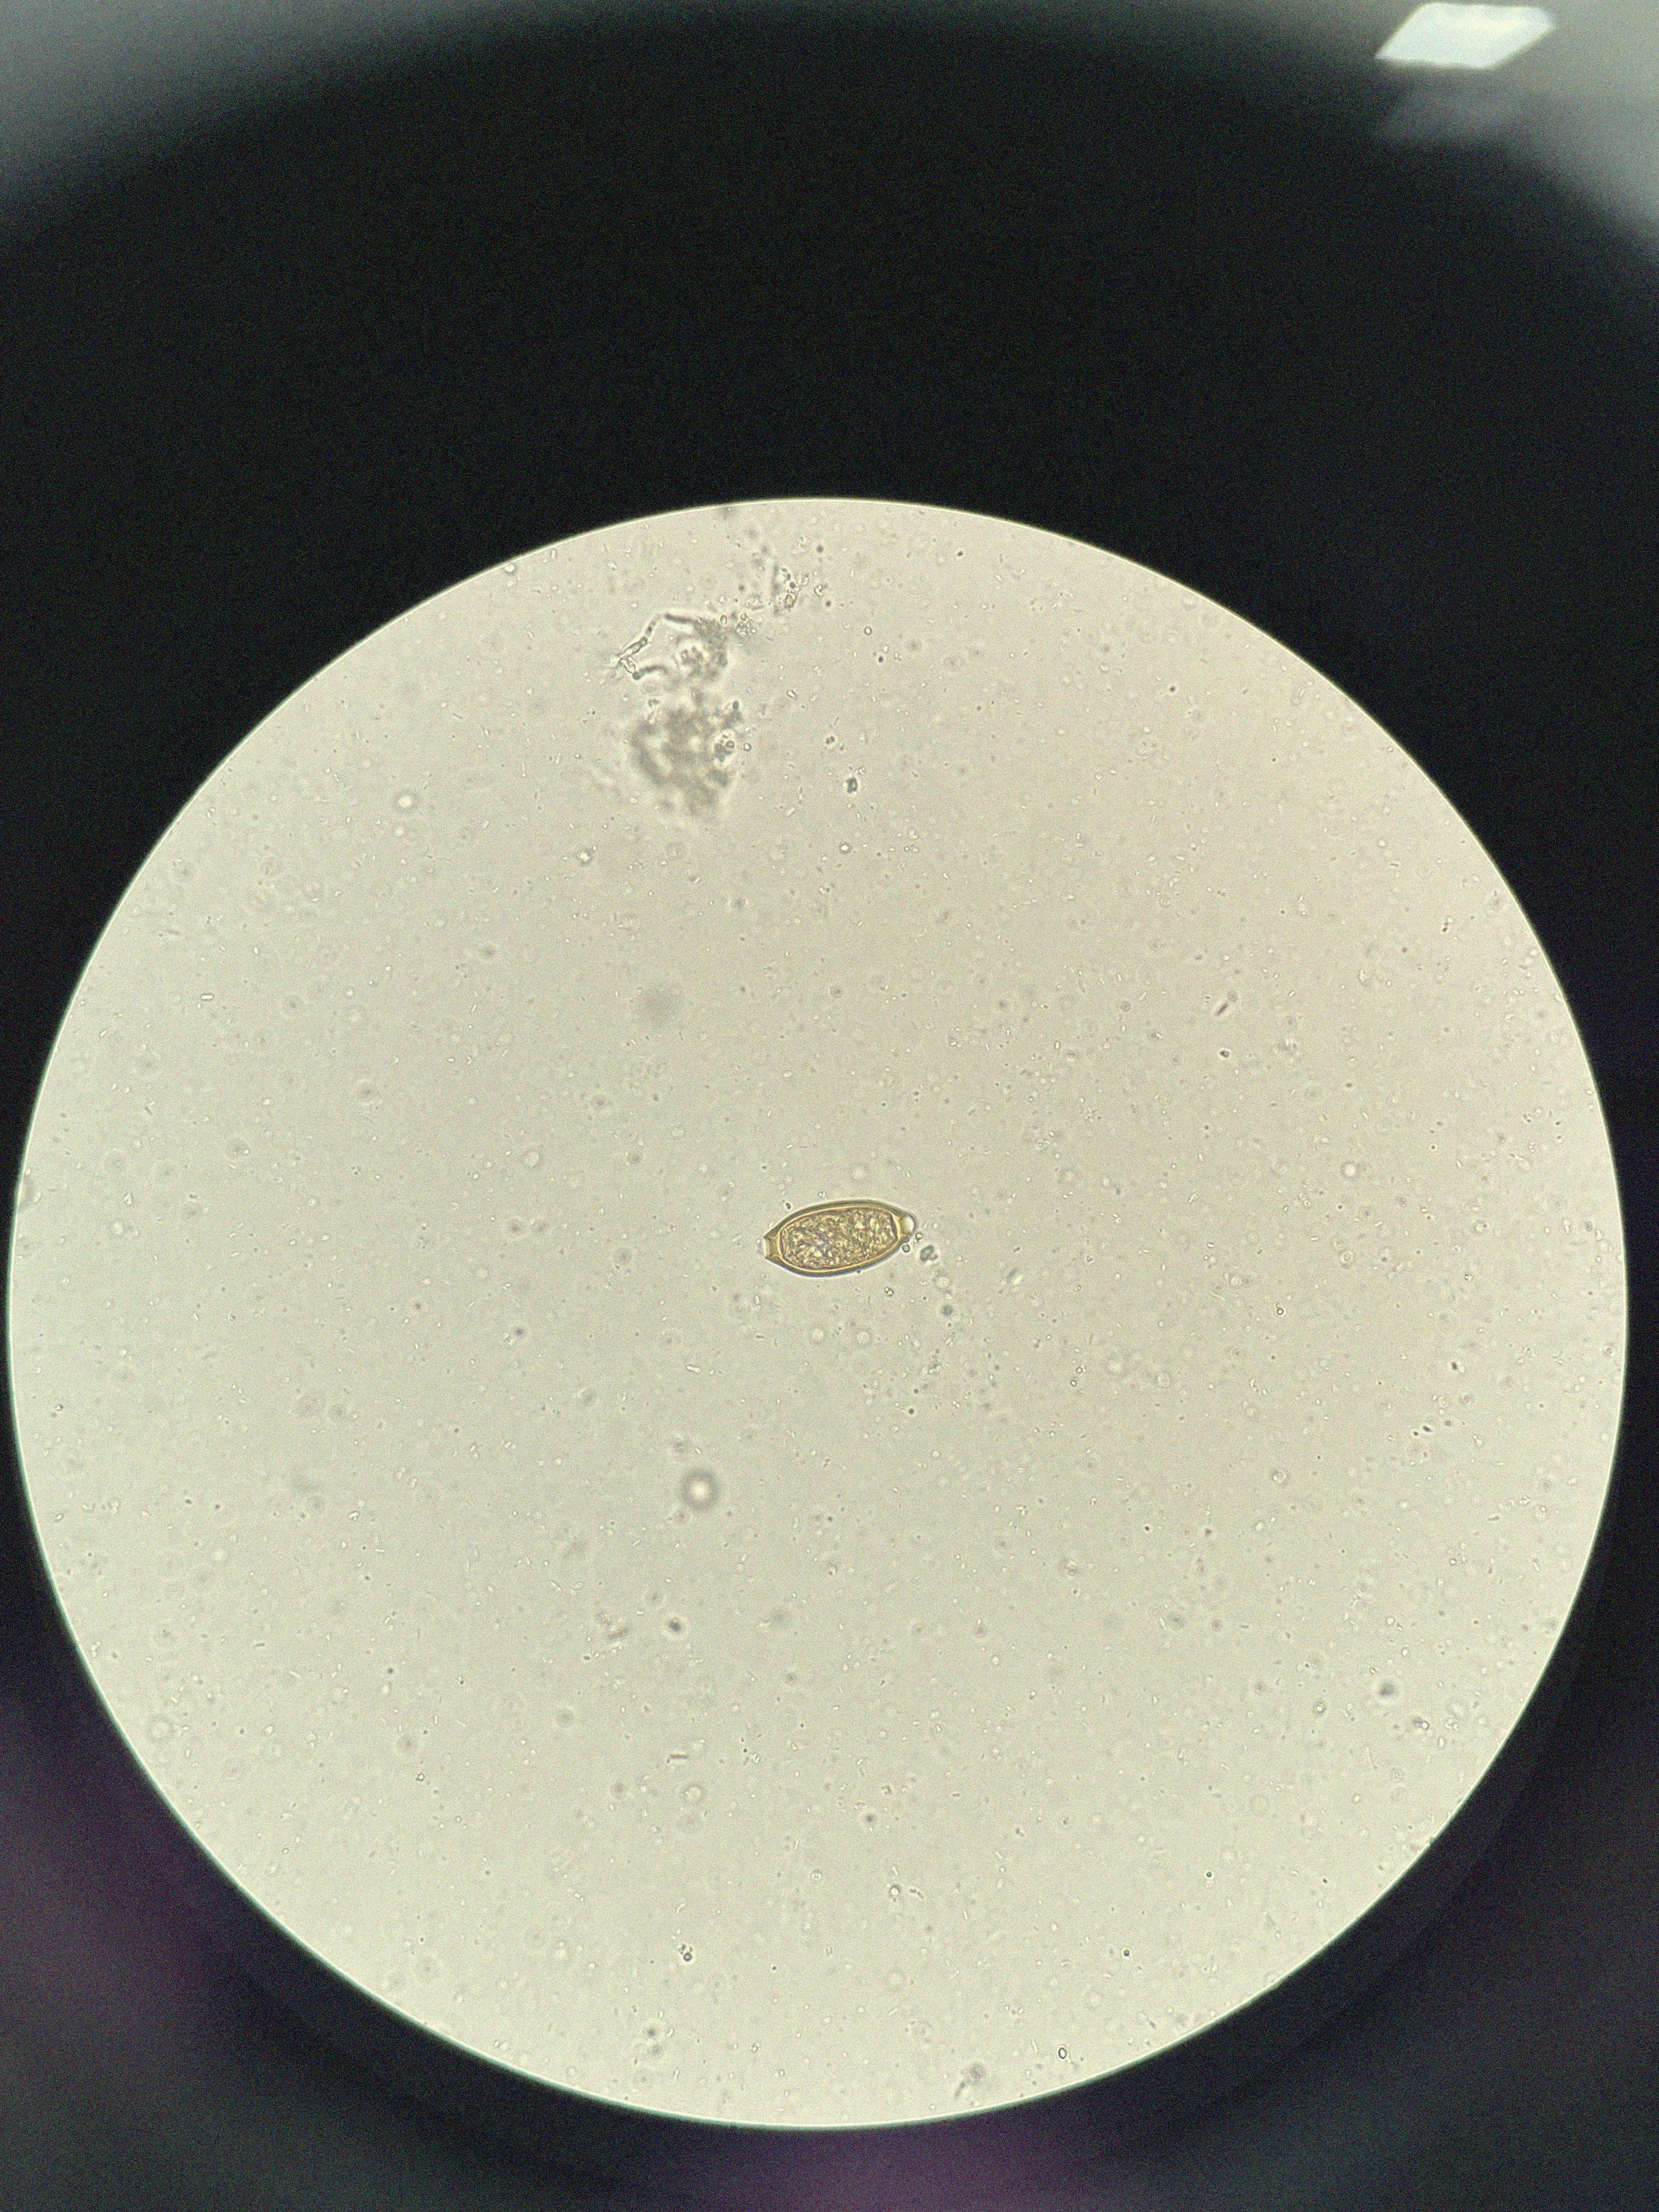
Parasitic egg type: Trichuris trichiura